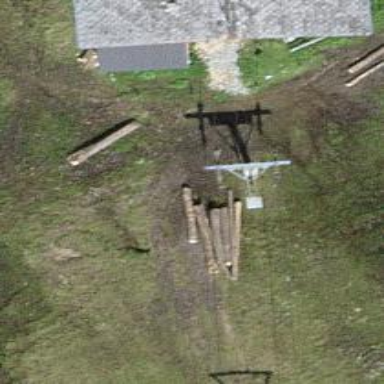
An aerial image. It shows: Pylon for aerialway.